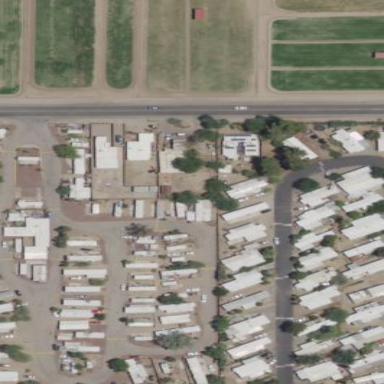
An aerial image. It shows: Trailer park designated for tourism as caravan site.